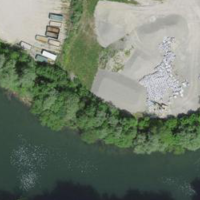
EUNIS habitat code: 56
Species observed at this site:
Mercurialis perennis